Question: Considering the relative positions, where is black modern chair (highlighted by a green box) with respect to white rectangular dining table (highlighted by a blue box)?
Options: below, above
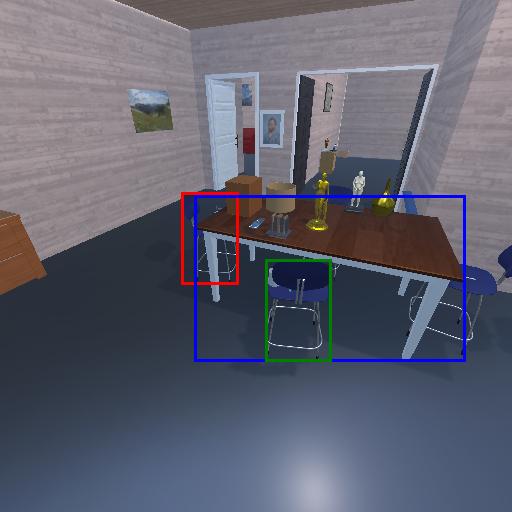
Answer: below